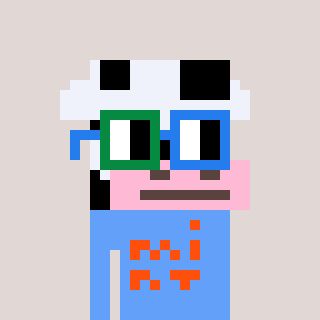
a pixel art character with square green and blue glasses, a cow-shaped head and a blue-colored body on a warm background